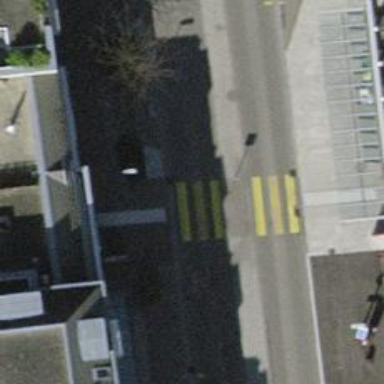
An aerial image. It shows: Zebra crossing with crossing island.